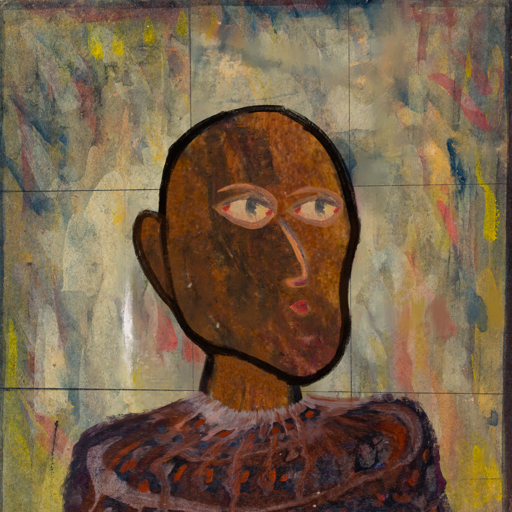
Background: GypsyMother, Head And Neck Side: Mosgoul, Face Side: GypsyMother, Bust: Hypocrite, Hair Side: Blank, Head Accessory: Blank, Second Necklace: Blank, Necklace: Blank, Baby: Blank